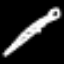
Label: angel